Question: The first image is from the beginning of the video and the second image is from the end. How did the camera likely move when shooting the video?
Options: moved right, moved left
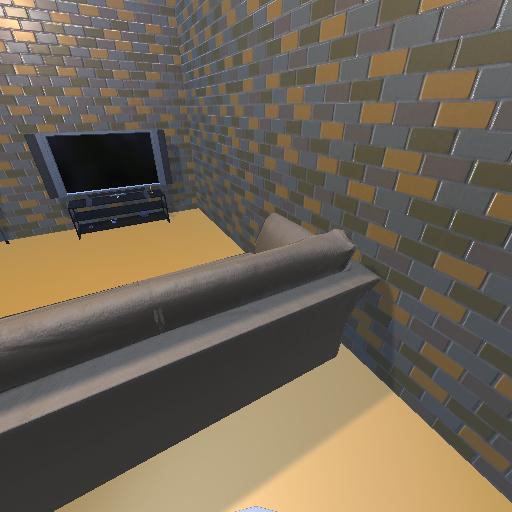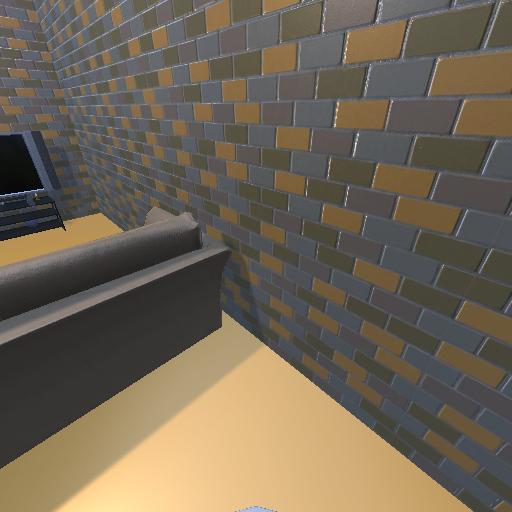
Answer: moved right